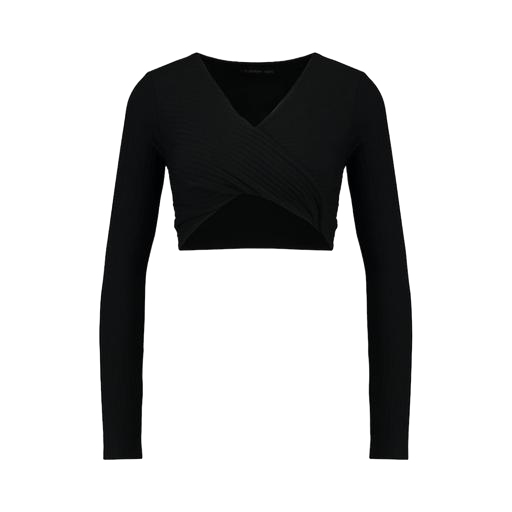
black long-sleeve crop top, black long sleeved crop top, black long-sleeved wrap top, white background